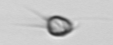
Label: Acanthoica_quattrospina